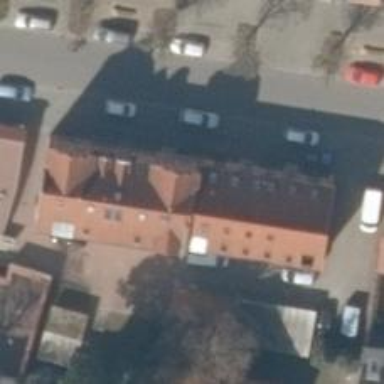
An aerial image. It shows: Restaurant.